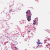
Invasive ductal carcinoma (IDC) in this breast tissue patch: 0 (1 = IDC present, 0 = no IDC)